Question: I am making game and need to prepare view for level selection. Could you recommend me some opensource library which could I use? I need icons to vibrate after long pressing one of them, some callbacks after choosing them, possibility to prepare custom icon's view, page control and horizontal scrolling. I was trying to use OpenSpringBoard but weirdly couldn't see scrollview and pagecontrol working in this project - it seems that there's possibility to use only one page. On the other hand, myLauncher(<URL> isn't so easy to include in project, as I need a seperate view with some delegate methods.
I need to be compatible with >iOS 4.2

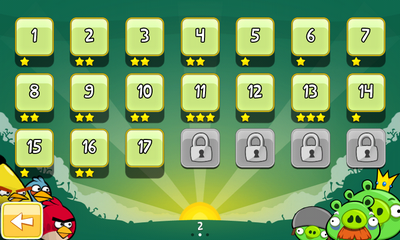
Answer: Have you seen this project??
<URL>
You can use this within every Page Control View. Just you need to modified according to your business.